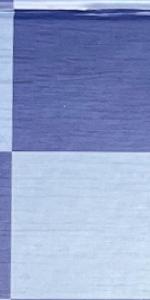
Label: Empty